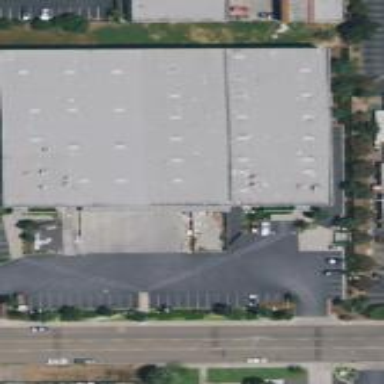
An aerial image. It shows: Industrial building.